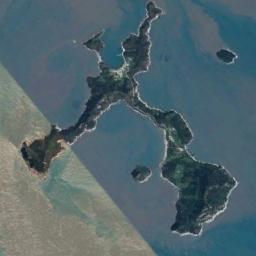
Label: island